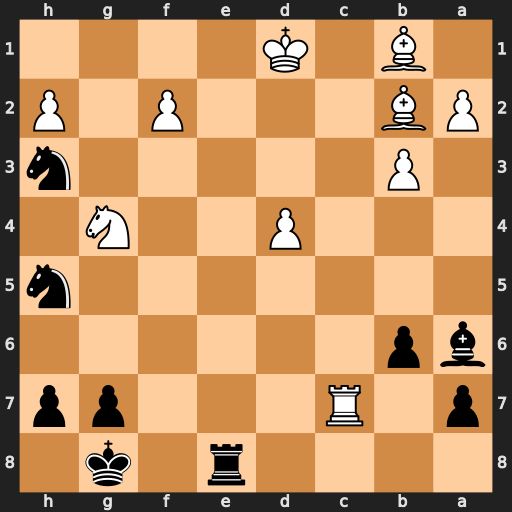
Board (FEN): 4r1k1/p1R3pp/bp6/7n/3P2N1/1P5n/PB3P1P/1B1K4
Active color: b
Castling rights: -
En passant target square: -
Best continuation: Be2+ Kd2 Bxg4